Aerial crown-view tile of a tropical tree (Barro Colorado Island, Panama), acquired 20241014:
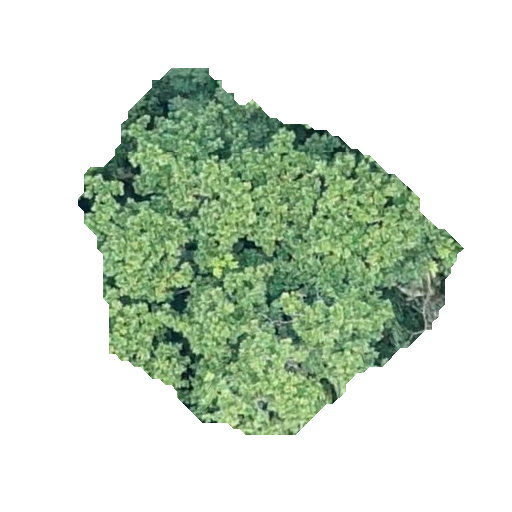
Species: Anacardium excelsum
GBIF accepted scientific name: Anacardium excelsum
Crown area: 139.12 m²